Question: I am trying to install Nuget to Visual Studio 2013, but unfortunately it gives me the following error. Has anyone encountered the same issue?

Here is the log report:
> VSIXInstaller.NoApplicableSKUsException: This extension is not
installable on any currently installed products.
at VSIXInstaller.App.InitializeInstall()
at System.Threading.Tasks.Task.InnerInvoke()
at System.Threading.Tasks.Task.Execute()
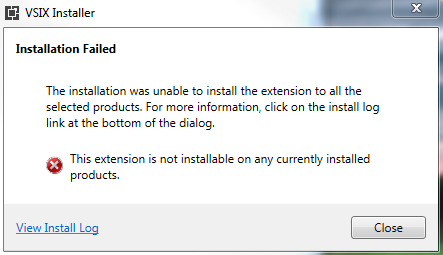
Answer: Visual Studio 2013 comes with the NuGet package manager pre-installed and can therefore not be installed manually.